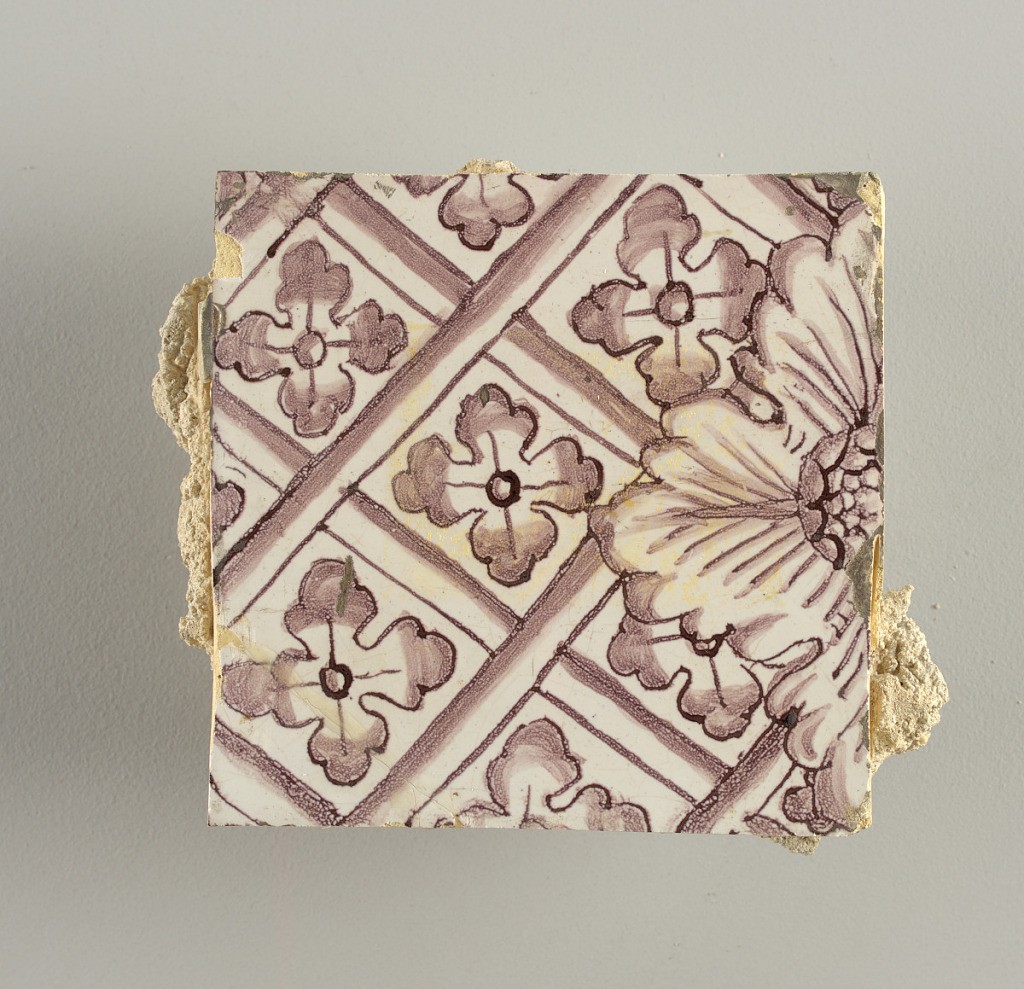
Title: Wall facing
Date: ca. 1725
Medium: Tin-glazed earthenware, underglaze
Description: Horizontal rectangle.  Thirty-seven tiles wide and twenty-one high with opening for door or window nineteen and one-half tiles high and twelve wide.  To left and right of opening, centered canopy above. Left, woman representing Hope, right, a sculputure urn.  Centered above opening, a mascaron.  Arabesque design of foliage.